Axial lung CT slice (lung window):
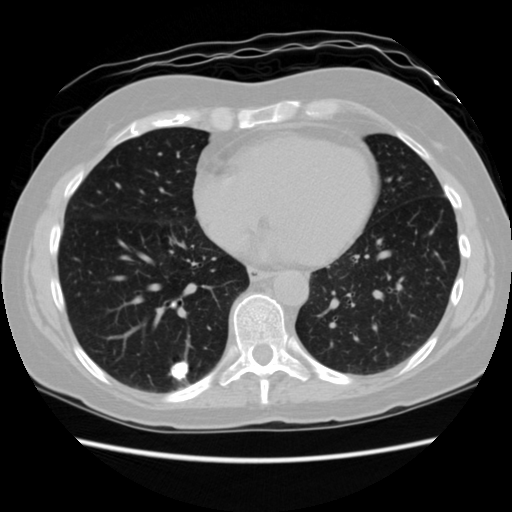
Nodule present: yes
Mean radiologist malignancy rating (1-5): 2